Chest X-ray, PA view. Patient: 62 years old, sex M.
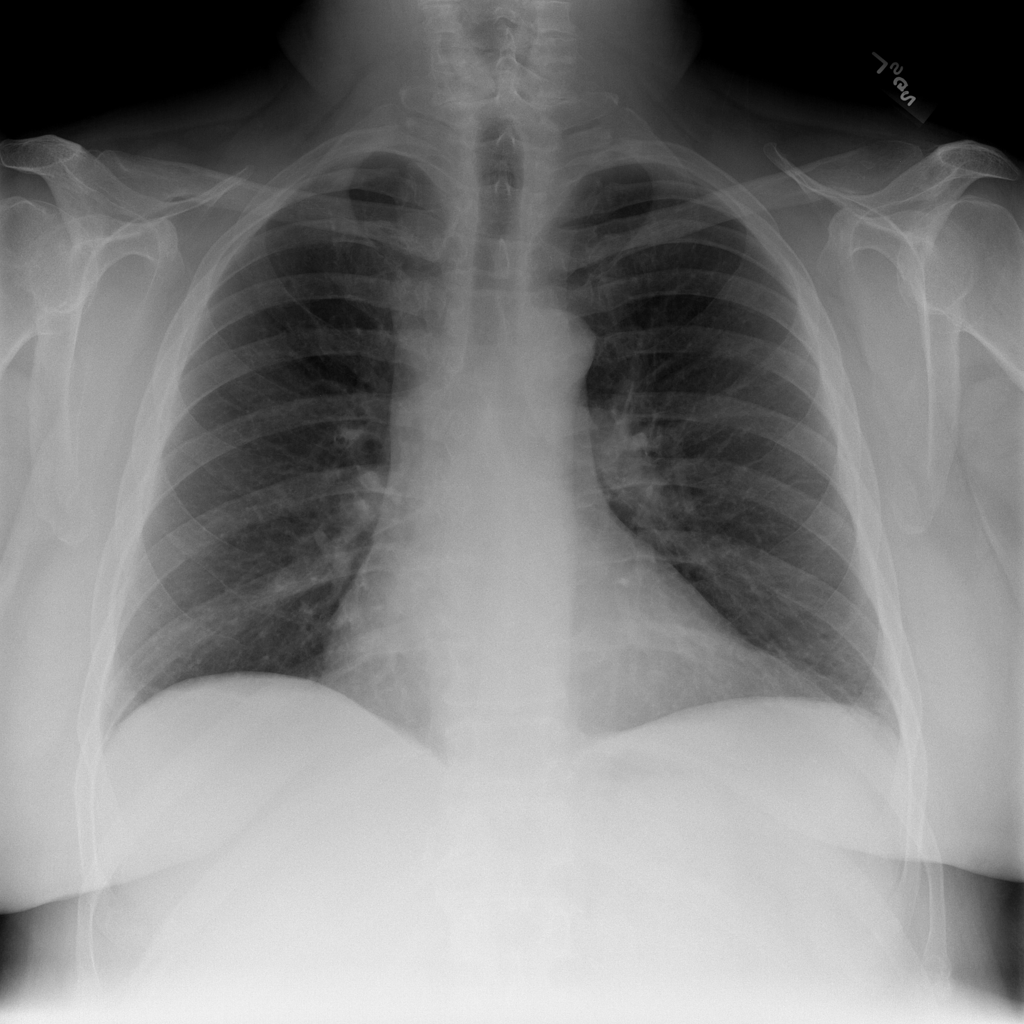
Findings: No Finding